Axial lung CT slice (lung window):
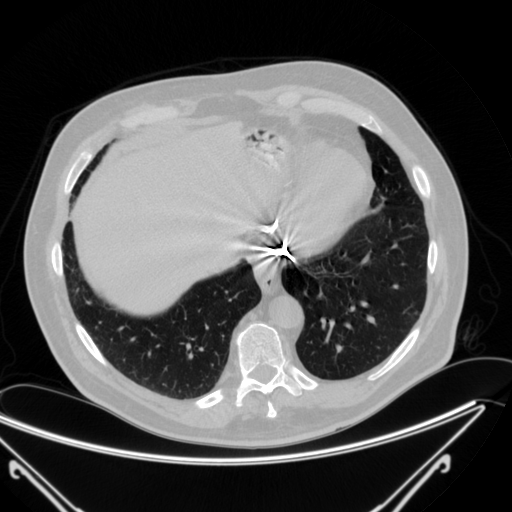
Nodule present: no